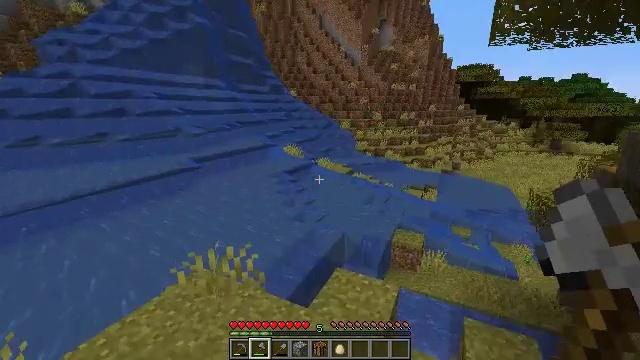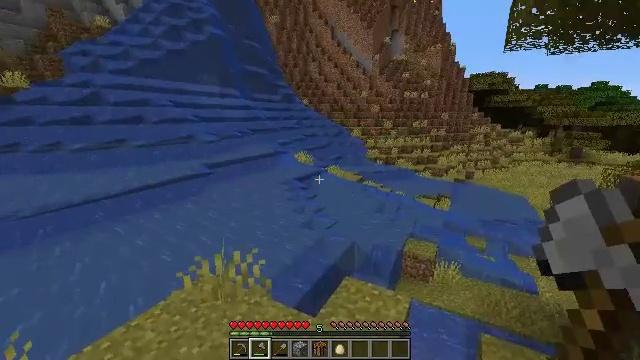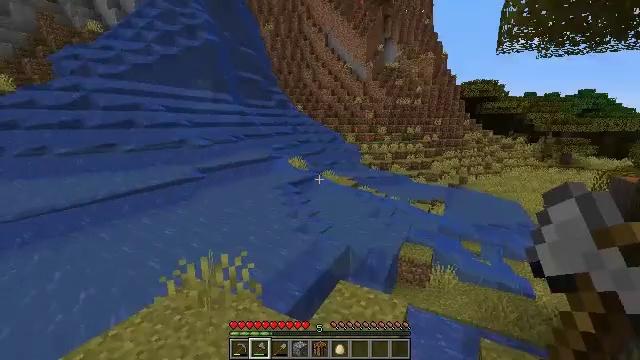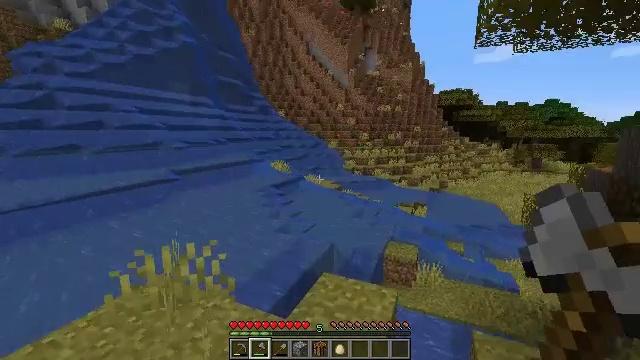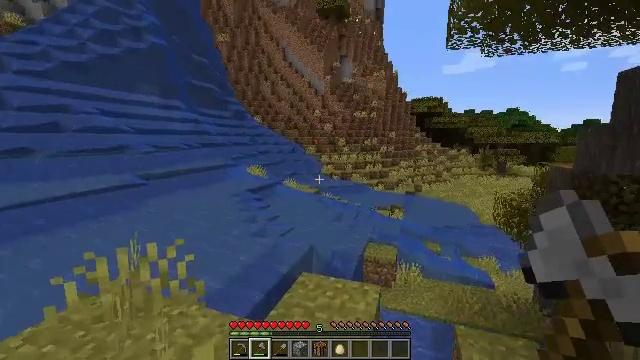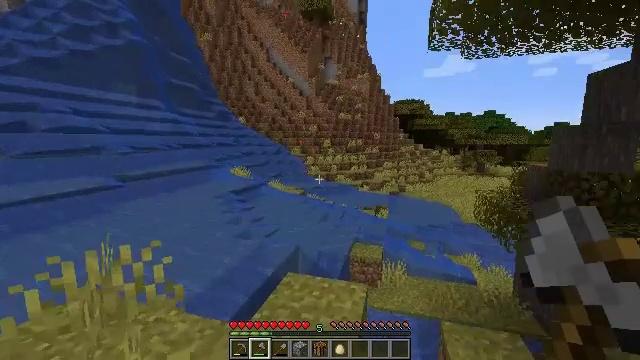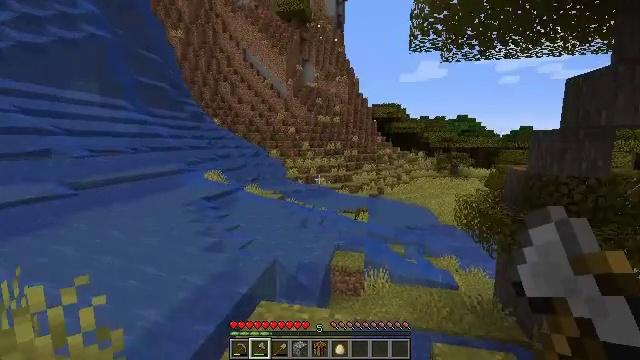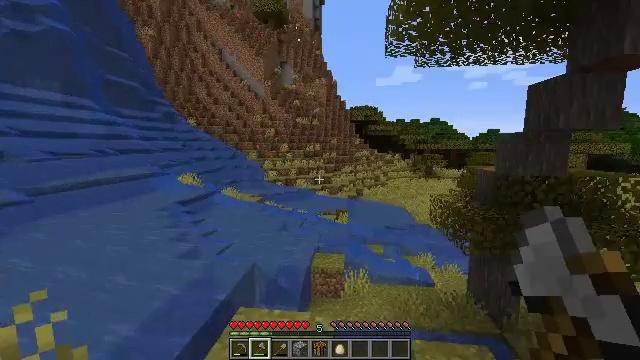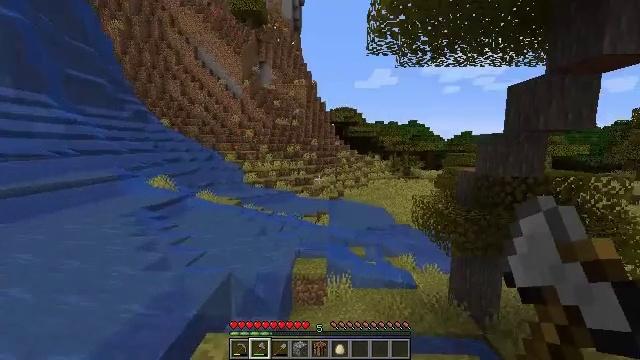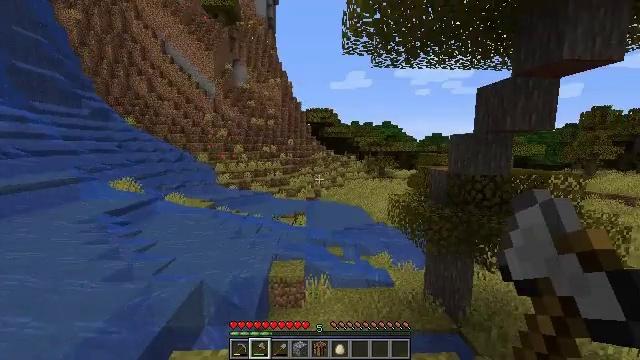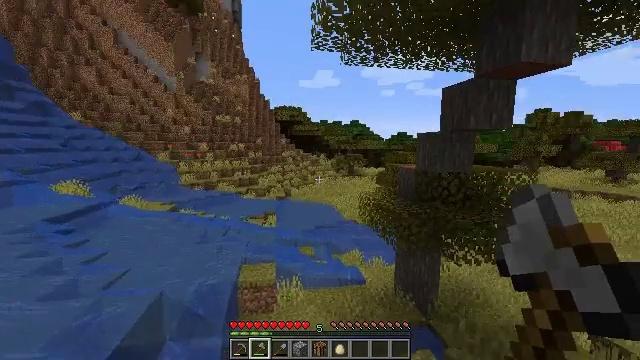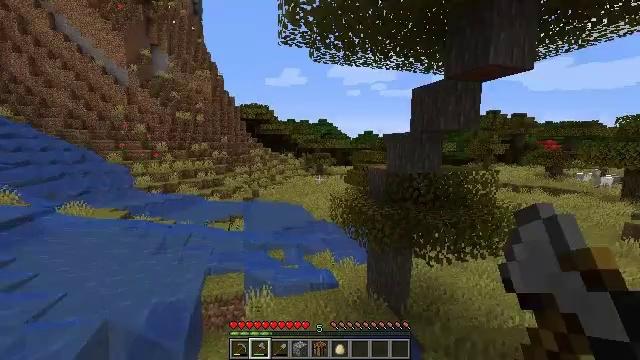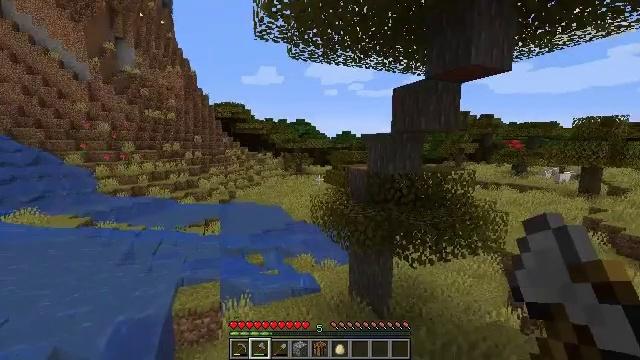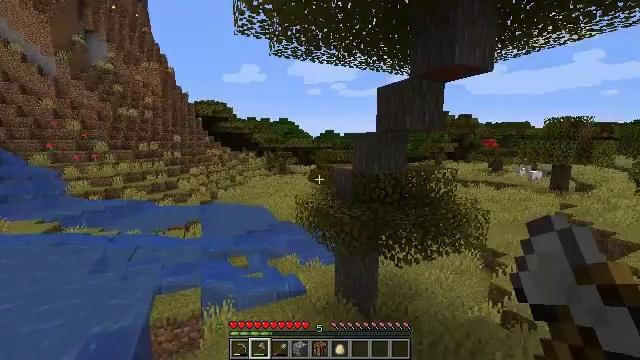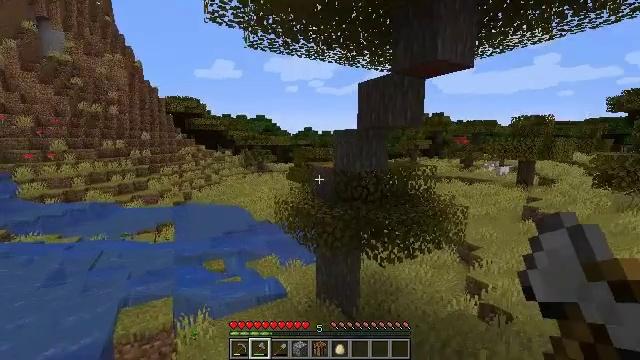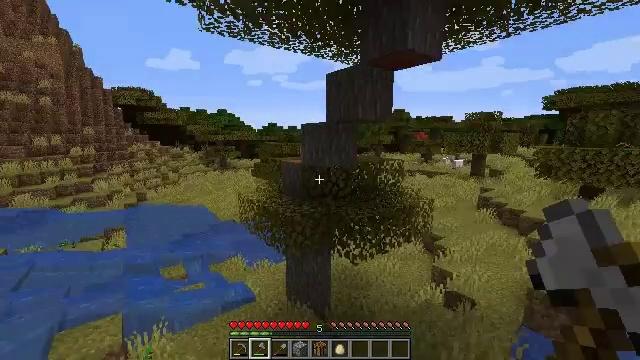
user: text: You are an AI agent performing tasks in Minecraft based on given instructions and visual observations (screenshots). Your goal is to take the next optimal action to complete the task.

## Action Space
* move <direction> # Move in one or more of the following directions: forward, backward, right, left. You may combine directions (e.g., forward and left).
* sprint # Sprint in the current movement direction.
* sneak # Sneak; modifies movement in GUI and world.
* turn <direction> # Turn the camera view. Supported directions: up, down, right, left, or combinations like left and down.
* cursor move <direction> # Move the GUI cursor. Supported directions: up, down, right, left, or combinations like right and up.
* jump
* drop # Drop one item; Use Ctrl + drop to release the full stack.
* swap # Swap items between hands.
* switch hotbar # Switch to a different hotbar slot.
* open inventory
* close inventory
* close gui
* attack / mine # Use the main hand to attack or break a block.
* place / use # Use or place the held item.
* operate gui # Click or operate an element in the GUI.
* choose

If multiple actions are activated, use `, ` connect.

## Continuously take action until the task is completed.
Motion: motion action
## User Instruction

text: Dig out coarse dirt.
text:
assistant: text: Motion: move forward, turn left and up
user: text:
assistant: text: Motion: move forward, turn right and up
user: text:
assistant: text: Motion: move forward, turn right and up
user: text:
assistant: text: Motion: move forward, turn right and up
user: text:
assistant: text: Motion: move forward, turn right
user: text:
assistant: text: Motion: move forward, turn right
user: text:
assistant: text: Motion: move forward, turn right
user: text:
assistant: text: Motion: move forward, turn right
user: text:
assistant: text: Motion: move forward, turn right
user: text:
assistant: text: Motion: move forward, turn right
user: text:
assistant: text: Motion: move forward, turn right
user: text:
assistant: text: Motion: move forward, turn right
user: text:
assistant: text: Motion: move forward, turn right
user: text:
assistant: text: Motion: move forward, turn right
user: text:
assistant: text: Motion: move forward, turn right and down
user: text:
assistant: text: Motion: move forward, turn right and down
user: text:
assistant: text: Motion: move forward, turn right
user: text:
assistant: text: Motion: move forward, turn right
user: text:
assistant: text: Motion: move forward, turn right
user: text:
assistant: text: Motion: move forward, turn right
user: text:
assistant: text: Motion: move forward, turn right
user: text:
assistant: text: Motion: move forward, turn right
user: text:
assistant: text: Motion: move forward, turn right
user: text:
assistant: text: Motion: move forward, turn right
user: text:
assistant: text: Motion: move forward
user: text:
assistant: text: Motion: move forward
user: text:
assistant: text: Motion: move forward
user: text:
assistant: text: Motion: move forward, turn right
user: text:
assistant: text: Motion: move forward, turn right
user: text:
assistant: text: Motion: move forward